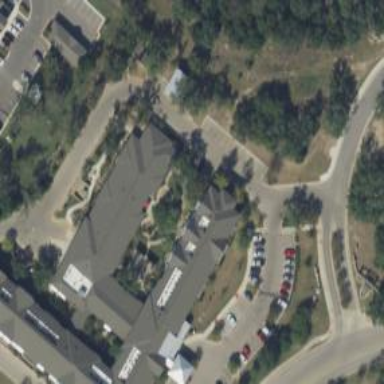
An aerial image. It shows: Nursing home building.